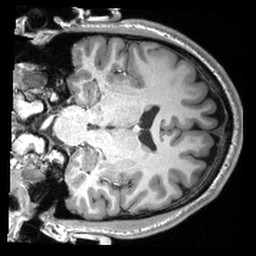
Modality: T1w
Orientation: coronal